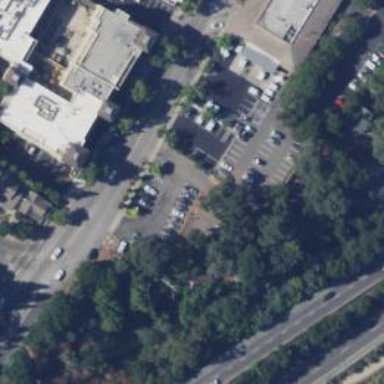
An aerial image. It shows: Asphalt parking space.